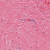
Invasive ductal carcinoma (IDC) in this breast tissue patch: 1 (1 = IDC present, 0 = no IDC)